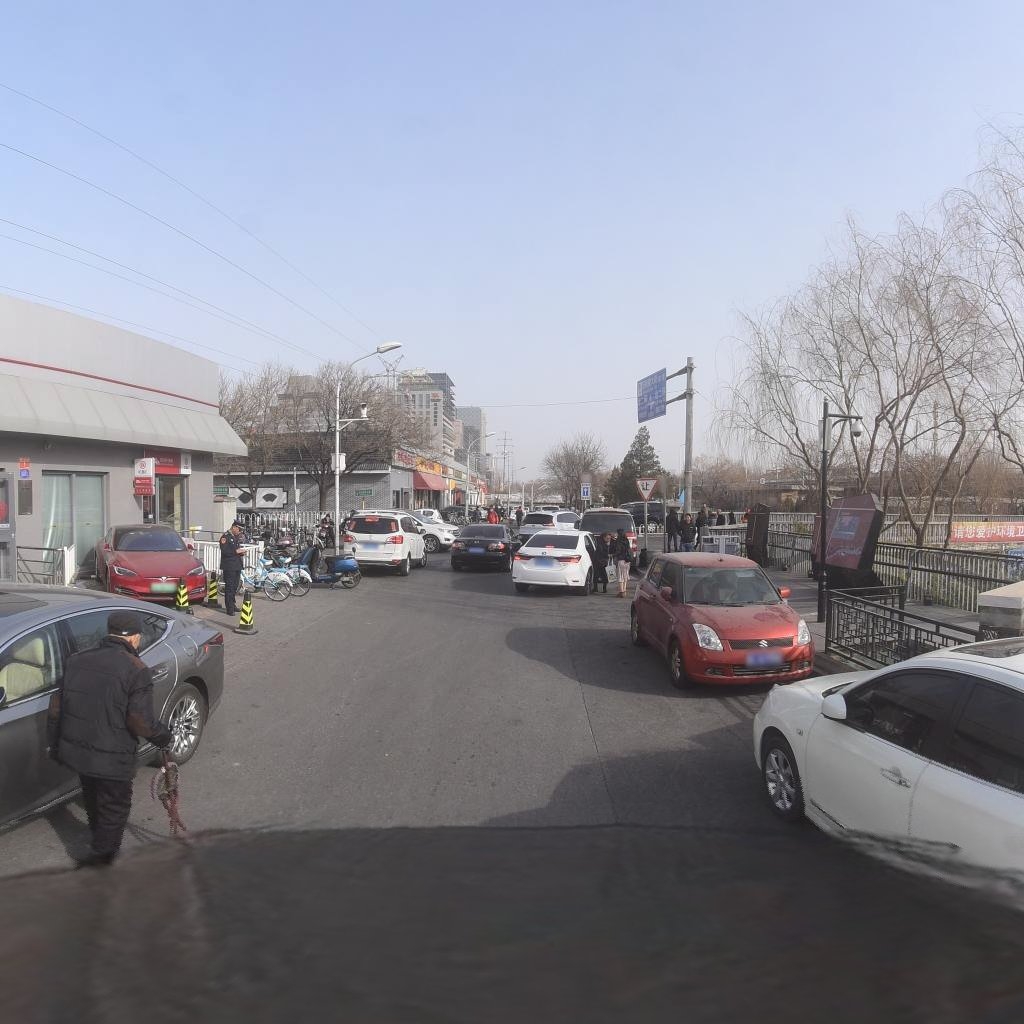
Region: Xicheng
Road damage annotations: longitudinal crack